Field crop: maize
Growth stage: 2
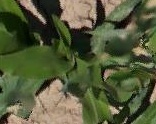
Species: maize